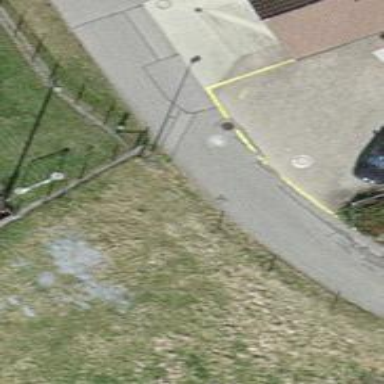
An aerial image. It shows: Hedge barrier.